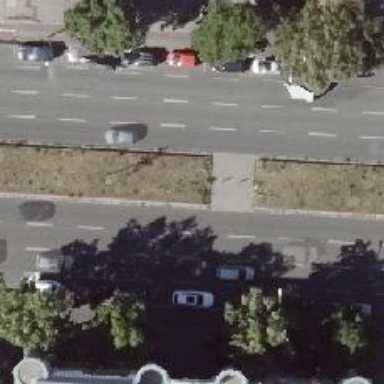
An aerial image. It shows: Footway located on traffic island.